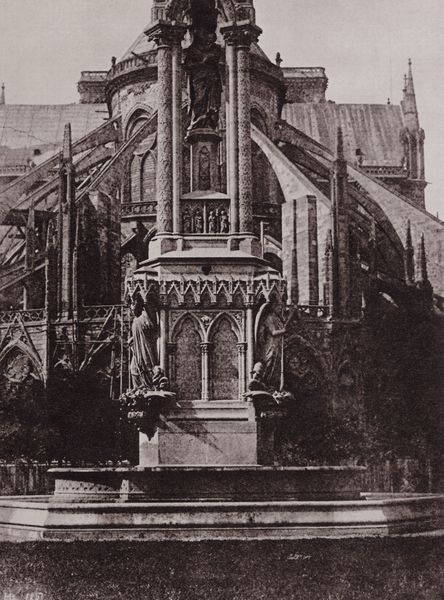
Titel: Brunnen am Square Notre-Dame
Künstler: Hippolyte Bayard
Schlagwörter: baum, himmel, schatten, weiß, bäume, fenster, frankreich, grau, hintergrund, licht, paris, pfeiler, schwarz, säule, säulen, dach, gebäude, ornament, architektur, sockel, stein, busch, büsche, kirche, figur, reich, gotik, brunnen, turm, engel, skulptur, statue, schiff, bogen, fassade, italien, pilaster, sepia, figuren, französisch, kuppel, detail, ornamente, verzierung, plastik, foto, fotografie, photographie, bögen, türmchen, dom, denkmal, hinten, becken, schwarzweiss, kathedrale, rom, kapitell, säulchen, photo, doppelsäulen, gesims, skulpturen, statuen, sandstein, gotisch, querhaus, reims, seitenschiff, spitzbogen, spitzbögen, christus, schloß, apsis, chor, heilige, maria, madonna, marie, pass, pfeile, sakralbau, masswerk, grabmal, kapitel, bauwerk, bauplastik, notre dame, kapellen, längsschiff, fialen, querschiff, strebewerk, strebepfeiler, tabernakel, wimperge, ostansicht, ostchor, strebebogen, strebebögen, blendmasswerk, brunnenfigur, arhitektur, brunnenfiguren, ile de france, frühgotisch, kapellenkranz, masswek, st remi, schub, zweipass, st lorenz, notizbrunnen, architekturfotographie, st lorenzu